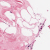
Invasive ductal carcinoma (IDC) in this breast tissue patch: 0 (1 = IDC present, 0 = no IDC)